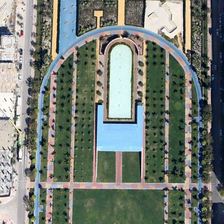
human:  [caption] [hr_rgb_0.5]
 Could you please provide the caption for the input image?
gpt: several buildings are in two sides of a rectangular square with many green trees scattered evenly .

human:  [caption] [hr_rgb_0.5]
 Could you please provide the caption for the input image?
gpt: several buildings are in two sides of a rectangular square with many green trees scattered evenly .

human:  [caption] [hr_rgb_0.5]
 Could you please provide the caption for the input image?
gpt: several buildings are in two sides of a rectangular square with many green trees scattered evenly .

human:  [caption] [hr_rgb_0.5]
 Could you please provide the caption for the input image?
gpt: several buildings are in two sides of a rectangular square with many green trees scattered evenly .

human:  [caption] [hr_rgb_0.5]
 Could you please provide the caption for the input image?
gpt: several buildings are in two sides of a rectangular square with many green trees scattered evenly .